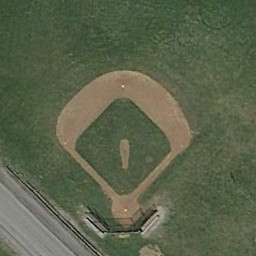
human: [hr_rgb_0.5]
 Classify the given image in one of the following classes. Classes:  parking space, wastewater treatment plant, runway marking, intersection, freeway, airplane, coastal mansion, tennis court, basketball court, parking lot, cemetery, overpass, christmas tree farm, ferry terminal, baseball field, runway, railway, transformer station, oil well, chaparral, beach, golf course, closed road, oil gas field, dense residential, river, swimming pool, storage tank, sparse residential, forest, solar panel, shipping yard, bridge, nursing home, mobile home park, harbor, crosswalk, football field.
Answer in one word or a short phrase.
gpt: baseball field